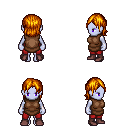
a pixel art fantasy rpg character, female body template, dark elf, purple skin, brown tunic, red pants, dark blonde long bangs hairstyle, maroon shoes, four views (front, back, left, right), 2x2 character sprite sheet, small pixel art, hard edges, no anti-aliasing